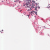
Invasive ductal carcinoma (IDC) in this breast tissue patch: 0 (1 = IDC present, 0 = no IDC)